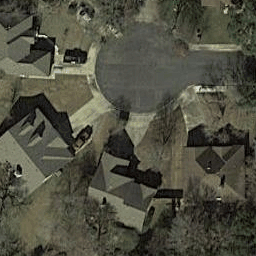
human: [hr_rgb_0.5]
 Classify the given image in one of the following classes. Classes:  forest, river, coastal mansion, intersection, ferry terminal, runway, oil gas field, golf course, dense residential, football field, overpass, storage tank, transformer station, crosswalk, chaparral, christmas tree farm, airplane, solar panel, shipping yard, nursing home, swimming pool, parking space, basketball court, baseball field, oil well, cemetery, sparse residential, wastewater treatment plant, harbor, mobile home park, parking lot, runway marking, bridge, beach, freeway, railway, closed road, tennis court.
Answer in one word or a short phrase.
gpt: closed road